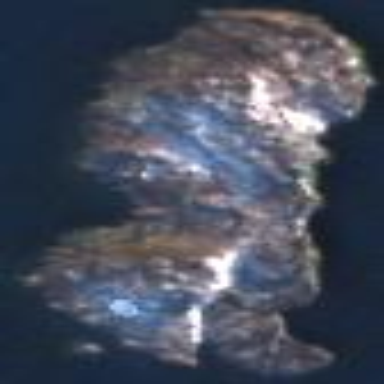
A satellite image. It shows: Island with natural coastline.